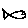
Label: fish